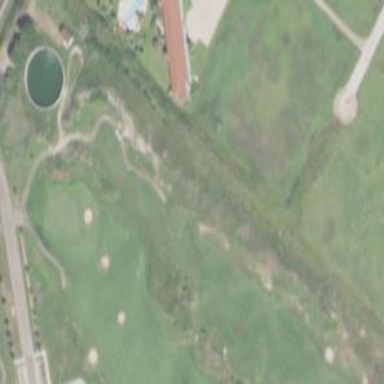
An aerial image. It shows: Rough area in golf course.